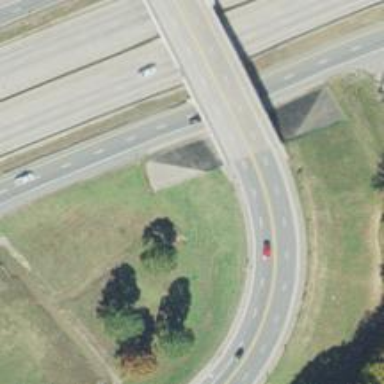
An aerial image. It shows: Secondary road bridge with beam structure.